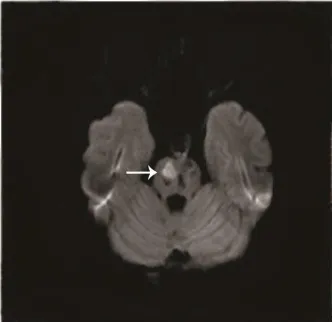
Imageological changes before admission. DWI performed in November 2017 showed hyperintense areas in the. Right pons.
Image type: radiology (mri)